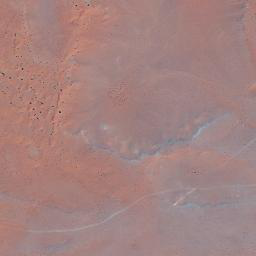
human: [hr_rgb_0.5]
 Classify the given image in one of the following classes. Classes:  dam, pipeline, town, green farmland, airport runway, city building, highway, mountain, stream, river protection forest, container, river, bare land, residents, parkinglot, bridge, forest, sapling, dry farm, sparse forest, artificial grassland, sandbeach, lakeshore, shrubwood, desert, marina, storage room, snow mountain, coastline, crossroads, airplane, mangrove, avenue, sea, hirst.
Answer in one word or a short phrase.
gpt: desert